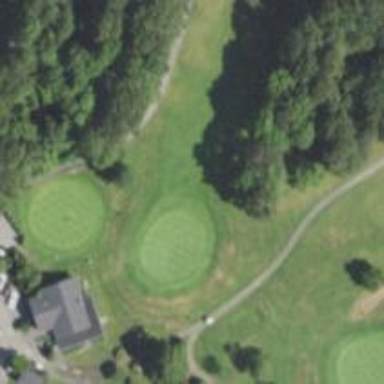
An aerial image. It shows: View of golf hole.